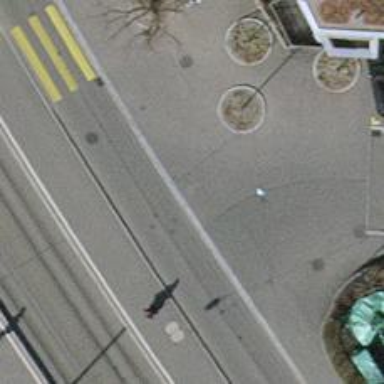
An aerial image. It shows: Unmarked crossing with traffic calming table on the road.